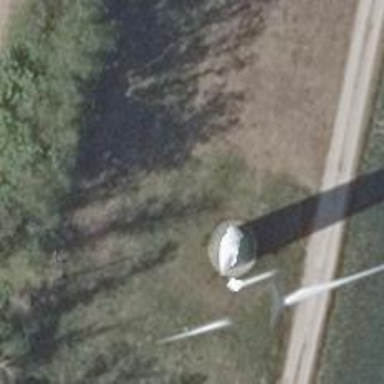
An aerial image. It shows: Wind-powered generator.